Question: I have a bunch of regular arrays each of them contains only 2 elements. I want to add them up to make one 2D array
'''
String[] sigleArray = getArray1(); String[] sigleArray2 = getArray2(); String[] sigleArray3 = getArray3(); // ... etc getting them from a different method
ArrayList<String[]> arraysList = new ArrayList<String[]>();
arraysList.add(sigleArray);
arraysList.add(sigleArray2);
arraysList.add(sigleArray3);
// etc .............
String[][] finalArray = arraysList.toArray(new String[arraysList.size()][2]);
'''
It does not compile. Eclipse underlines 'arraysList.add(sigleArray);'
Message is

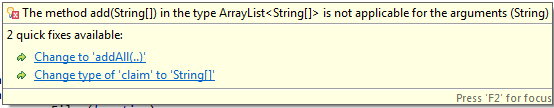
Answer: You haven't initialized your arrays. You have only defined them.
'''
String[] singleArray = new String[size];
String[] singleArray = {"", "", ""}
'''